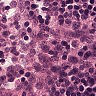
Metastatic tissue present: no